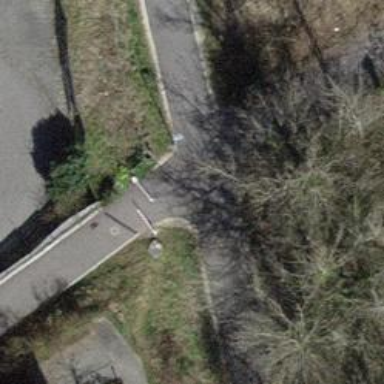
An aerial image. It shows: Cycle barrier.